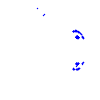
Particle: proton